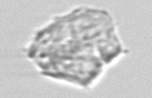
Label: detritus_transparent